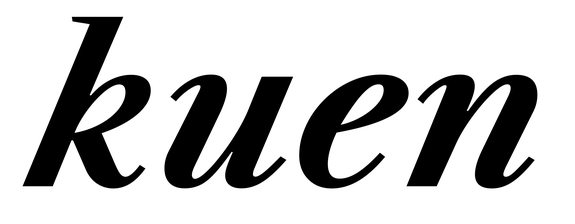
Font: LibreCaslonText-Italic_Bold_Italic